Current action and preconditions to check: trajectory_clear

Your task: For each precondition in the list above, predict whether it will hold at this action.

Consider the current scene as observed from the mobile robot's camera, and analyze the predicted future states of all dynamic agents (e.g., people, animals, vehicles, or any moving entities) within the NEXT SECOND.

IMPORTANT: Only answer "very likely" if you are absolutely certain—based on strong, clear evidence—that a dynamic agent will violate the precondition in the predicted future state. Do NOT answer "very likely" for unlikely, ambiguous, or low-probability risks.

Ask yourself for each precondition: Is there a high probability, with clear and convincing evidence, that the predicted future states of any dynamic agent will interfere with the predicted future state of the currently executing action within the NEXT SECOND, causing that precondition to fail?

Assess the risk level based on these predictions. Use "likely" or "very likely" if motions create a clear risk of interference.

Use "neutral" or "improbable" if agents are nearby but their predicted paths are clearly diverging or non-conflicting.

Failure Risk Categories: "very improbable", "improbable", "neutral", "likely", "very likely"

Answer Format: Output ONLY the probability_of_failure value from these categories: "very improbable", "improbable", "neutral", "likely", "very likely"

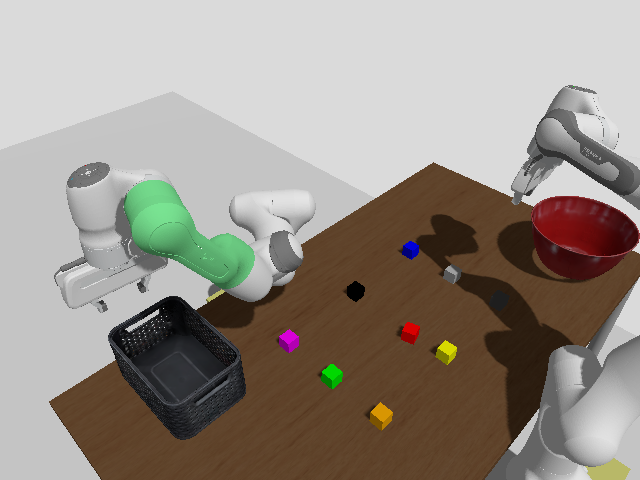

Answer: very improbable